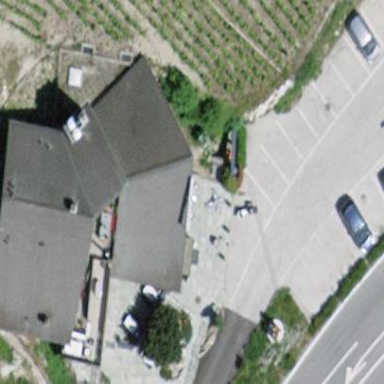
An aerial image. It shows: Restaurant in building.